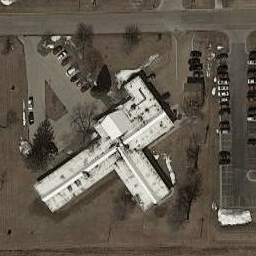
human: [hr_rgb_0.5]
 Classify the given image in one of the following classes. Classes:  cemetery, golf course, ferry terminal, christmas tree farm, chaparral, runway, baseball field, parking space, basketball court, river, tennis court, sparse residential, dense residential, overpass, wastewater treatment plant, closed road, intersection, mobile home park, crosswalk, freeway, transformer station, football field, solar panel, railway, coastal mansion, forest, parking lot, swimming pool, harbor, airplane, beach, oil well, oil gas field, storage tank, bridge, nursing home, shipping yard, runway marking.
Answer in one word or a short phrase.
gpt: nursing home